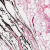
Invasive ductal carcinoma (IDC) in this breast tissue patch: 0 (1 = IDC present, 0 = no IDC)